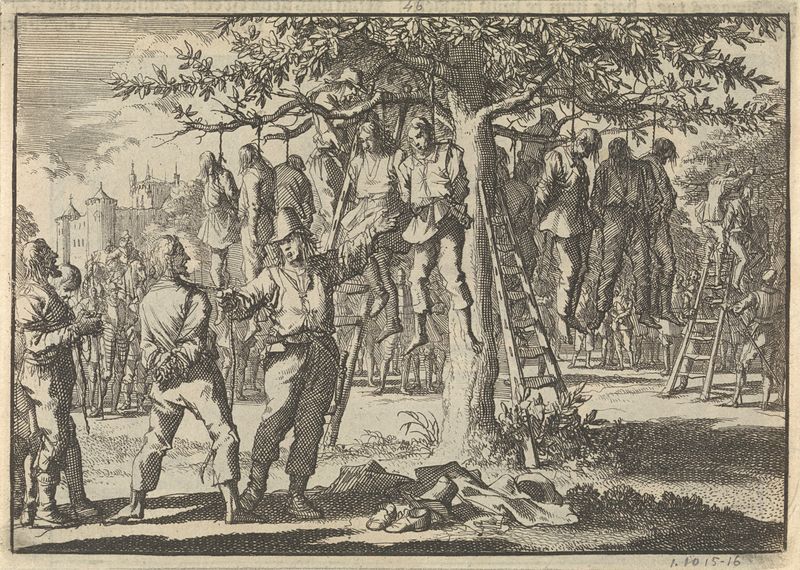
Titel: Gevangen genomen boeren bij Hasingen door de Zweden in een boom gehangen
Künstler: Jan Luyken
Standort: Amsterdam
Institution: Rijksmuseum
Schlagwörter: homme, chapeau, arbre, cheveux, chateau, arbres, pendu, hommes, tête, corde, vêtements, cou, échelle, souliers, gorge, prisonniers, pendus, escabeau